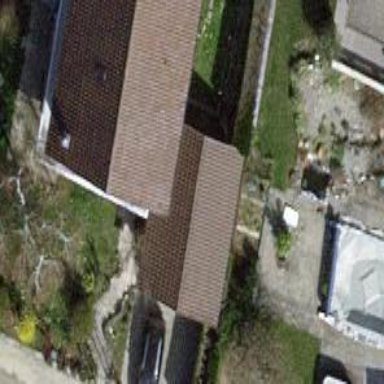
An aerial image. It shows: Garages as part of the building.